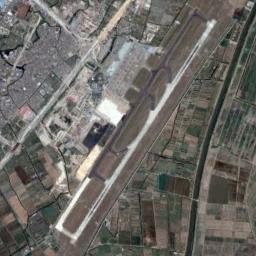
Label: airport